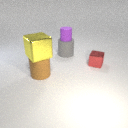
small red metal cube to the right of large brown rubber cylinder